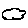
Label: cloud